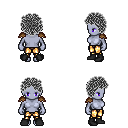
a pixel art fantasy rpg character, female body template, dark elf, purple skin, leather shoulder armor, gold greaves, gray curly afro hairstyle, black shoes, four views (front, back, left, right), 2x2 character sprite sheet, small pixel art, hard edges, no anti-aliasing